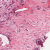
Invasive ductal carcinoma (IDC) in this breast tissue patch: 1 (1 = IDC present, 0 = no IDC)